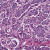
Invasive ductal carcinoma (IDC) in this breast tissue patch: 1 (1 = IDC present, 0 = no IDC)